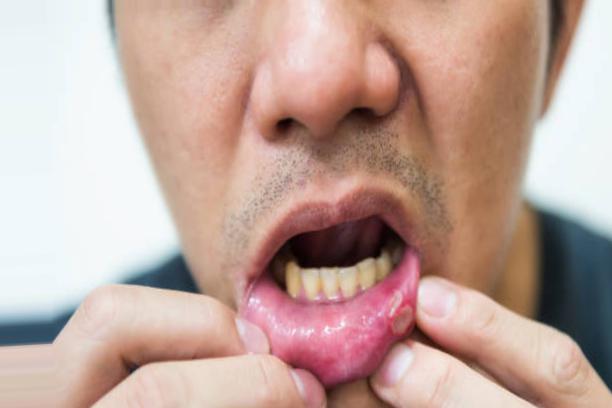
Condition: Mouth Ulcer